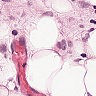
Metastatic tissue present: yes